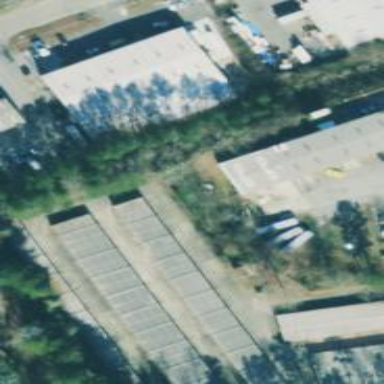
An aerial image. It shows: Storage building.